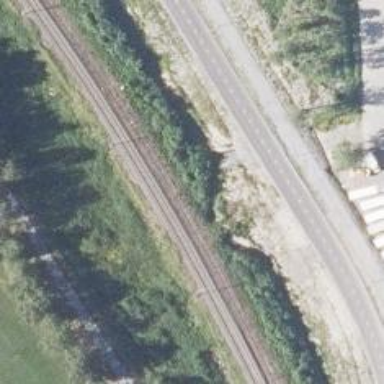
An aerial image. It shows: Disused railway yard.